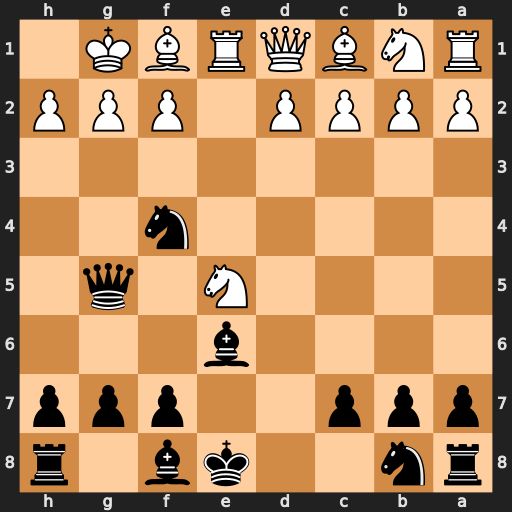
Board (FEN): rn2kb1r/ppp2ppp/4b3/4N1q1/5n2/8/PPPP1PPP/RNBQRBK1
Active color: b
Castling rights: kq
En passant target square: -
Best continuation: Nh3+ Kh1 Nxf2+